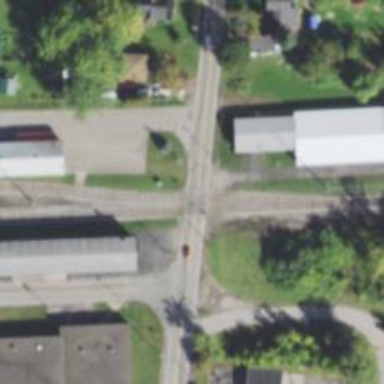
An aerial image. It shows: Level crossing along the railway.